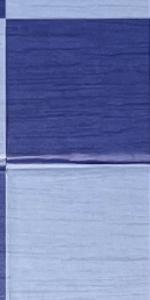
Label: Empty